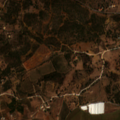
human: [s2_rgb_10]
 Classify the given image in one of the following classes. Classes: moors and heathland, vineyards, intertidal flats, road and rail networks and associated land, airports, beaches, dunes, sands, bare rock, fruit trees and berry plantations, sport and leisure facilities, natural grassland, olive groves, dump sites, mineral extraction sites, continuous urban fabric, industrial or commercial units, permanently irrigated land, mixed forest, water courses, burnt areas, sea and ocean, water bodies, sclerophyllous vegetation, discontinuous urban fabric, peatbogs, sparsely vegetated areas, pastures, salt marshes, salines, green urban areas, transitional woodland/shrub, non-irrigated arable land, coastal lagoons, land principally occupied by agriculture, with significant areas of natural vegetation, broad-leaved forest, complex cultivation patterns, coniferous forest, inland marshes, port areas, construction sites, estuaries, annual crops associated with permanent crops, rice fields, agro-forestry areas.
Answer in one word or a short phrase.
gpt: rice fields, fruit trees and berry plantations, olive groves, complex cultivation patterns, sclerophyllous vegetation